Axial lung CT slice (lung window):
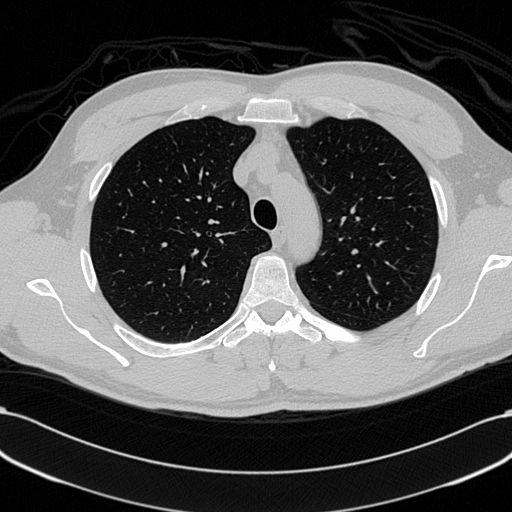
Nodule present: no